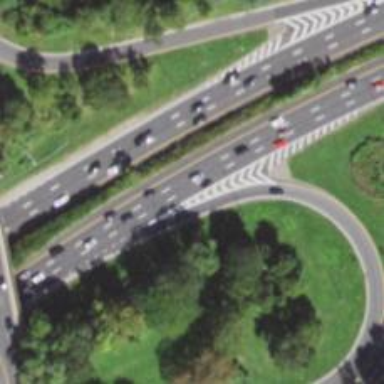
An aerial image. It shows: Motorway junction.